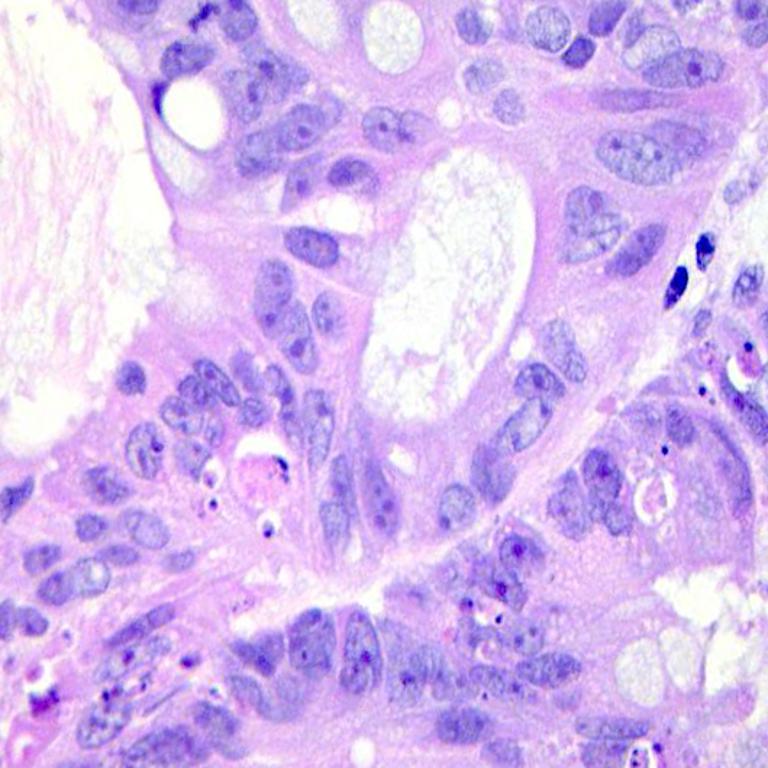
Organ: colon
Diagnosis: adenocarcinomas